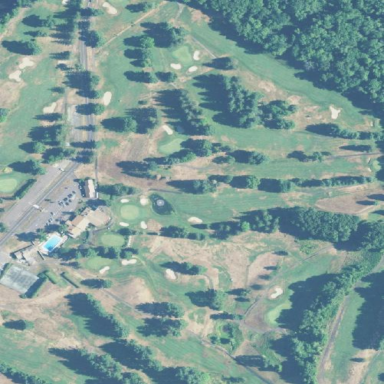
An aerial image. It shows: Golf course surrounded by greenery.